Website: bh-photo
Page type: store-pickup
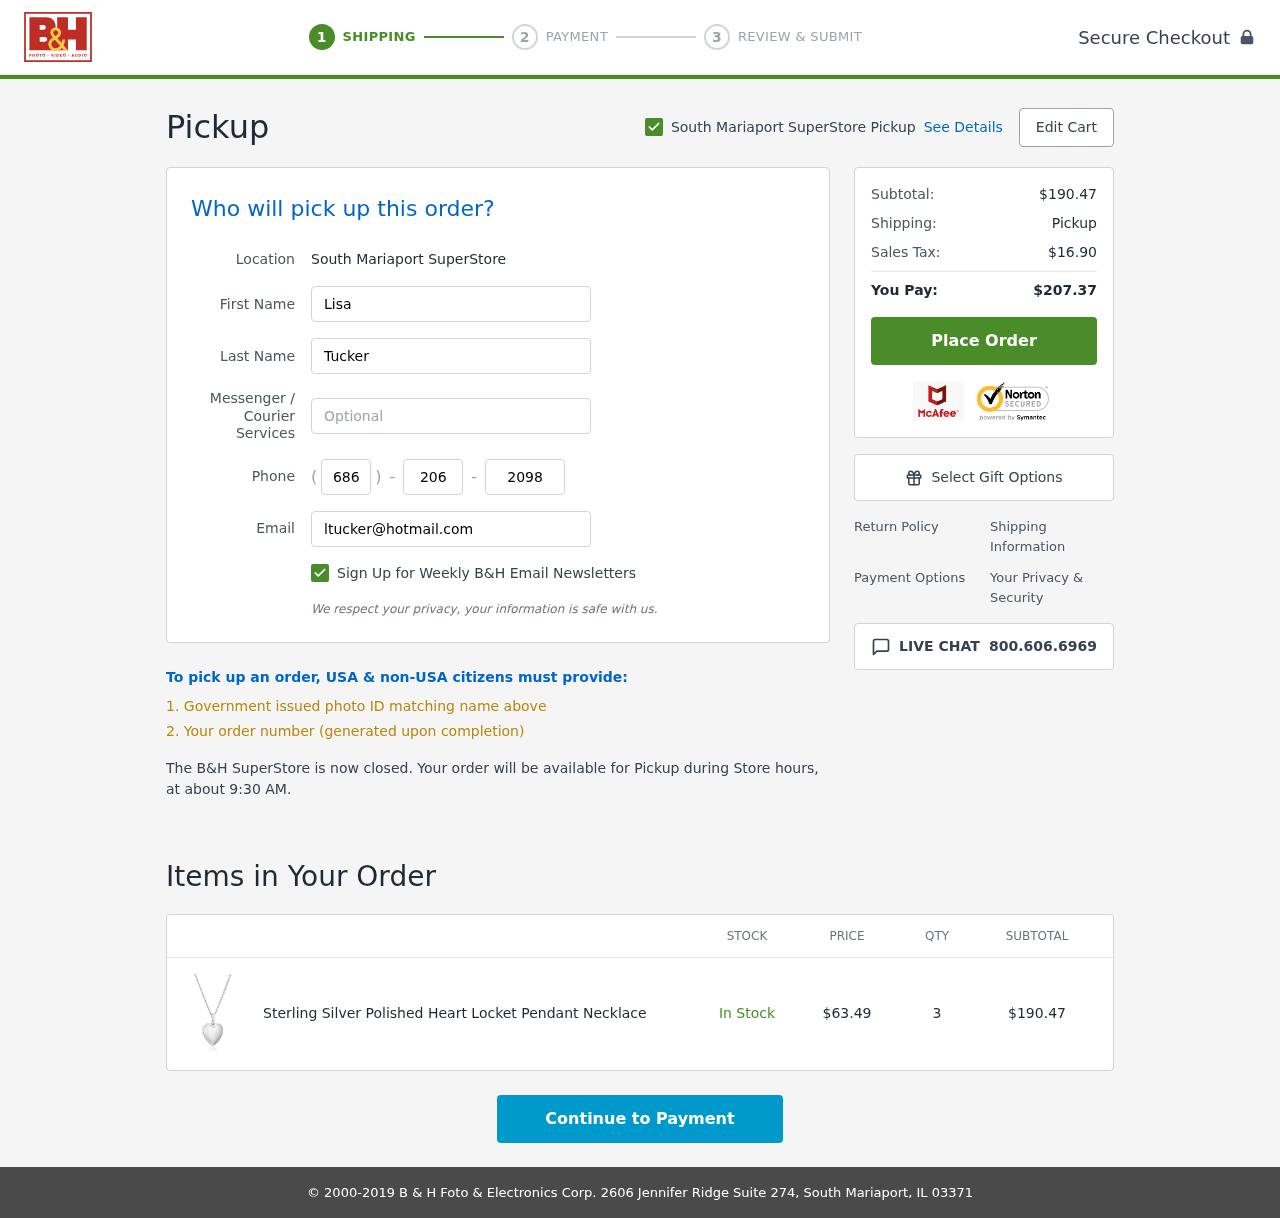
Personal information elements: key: PII_EMAIL
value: ltucker@hotmail.com
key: PII_FIRSTNAME
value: Lisa
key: PII_LASTNAME
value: Tucker
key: PII_LOCATION1_CITY
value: South Mariaport SuperStore Pickup
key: PII_LOCATION1_CITY
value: South Mariaport SuperStore
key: PII_PHONE_AREA
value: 686
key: PII_PHONE_PREFIX
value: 206
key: PII_PHONE_SUFFIX
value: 2098
Product elements: key: PRODUCT1_NAME
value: Sterling Silver Polished Heart Locket Pendant Necklace
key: PRODUCT1_PRICE
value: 63.49
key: PRODUCT1_QUANTITY
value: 3
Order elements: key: ORDER_SUBTOTAL
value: $190.47
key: ORDER_TAX
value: $16.90
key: ORDER_TOTAL
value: $207.37